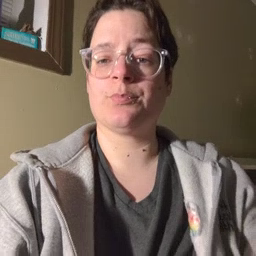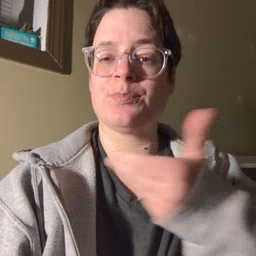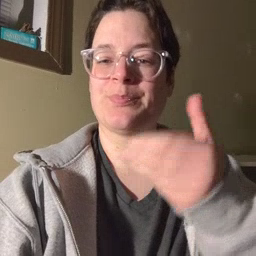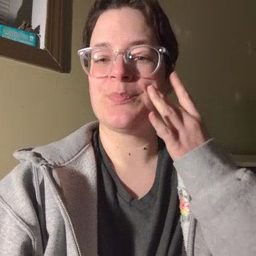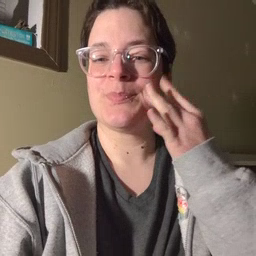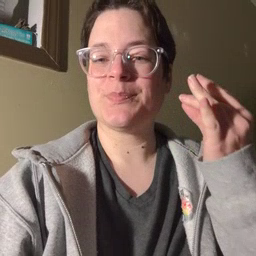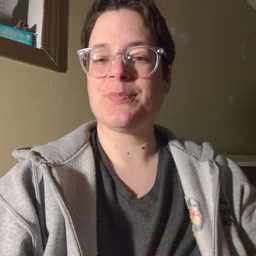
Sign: kitty